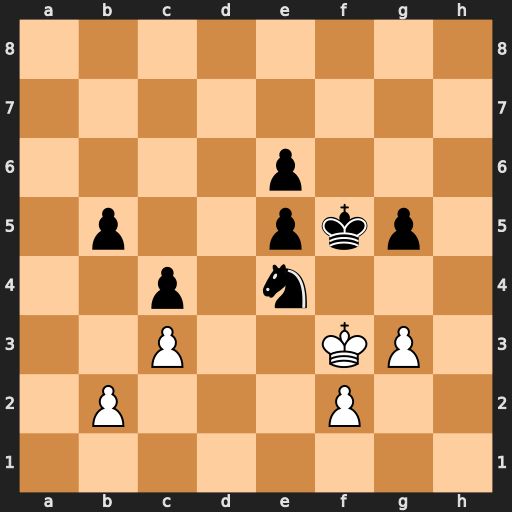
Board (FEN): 8/8/4p3/1p2pkp1/2p1n3/2P2KP1/1P3P2/8
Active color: w
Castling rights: -
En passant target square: -
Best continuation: g4+ Kg6 Kxe4